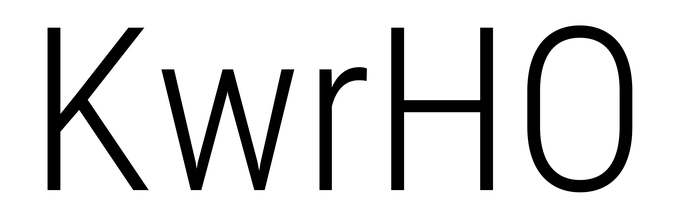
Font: Roboto_Condensed_Light